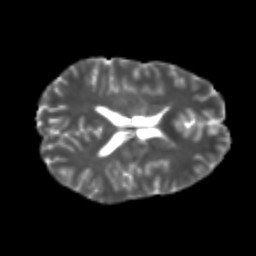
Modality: T2w
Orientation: axial
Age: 25
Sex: male
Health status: healthy
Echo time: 0.074 s